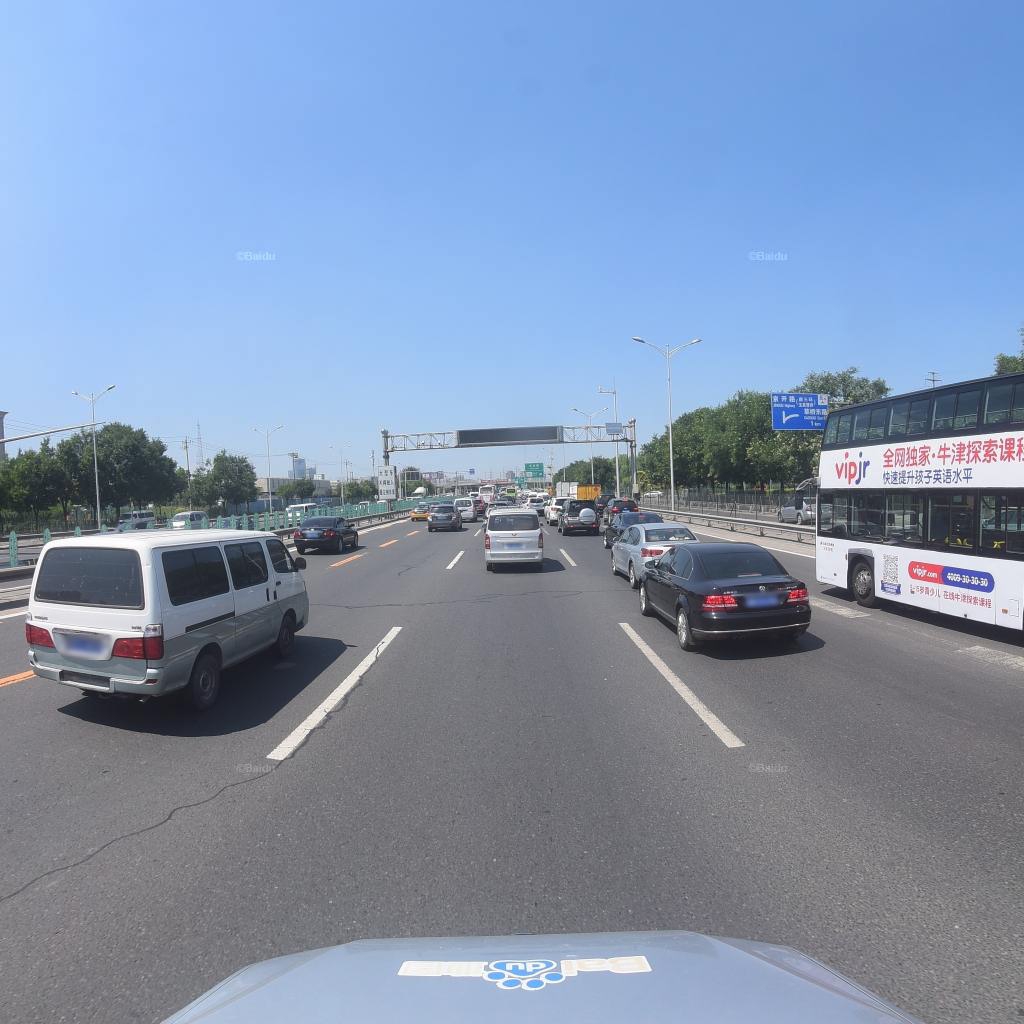
Region: Fengtai
Road damage annotations: transverse patch, longitudinal patch, longitudinal patch